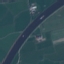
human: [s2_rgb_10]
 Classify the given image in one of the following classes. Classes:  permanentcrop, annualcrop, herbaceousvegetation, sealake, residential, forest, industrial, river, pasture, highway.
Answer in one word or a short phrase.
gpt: River